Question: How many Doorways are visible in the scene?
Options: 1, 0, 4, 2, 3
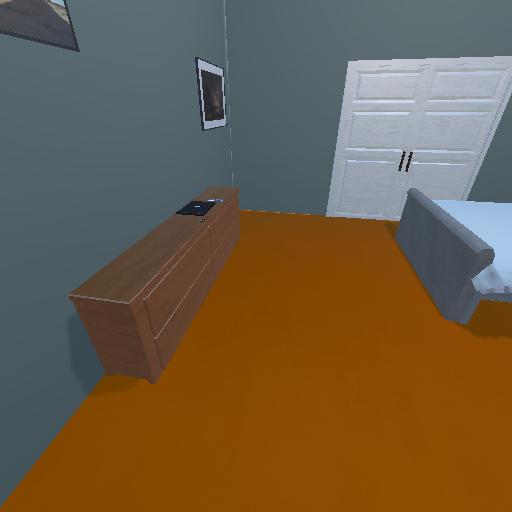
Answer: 1